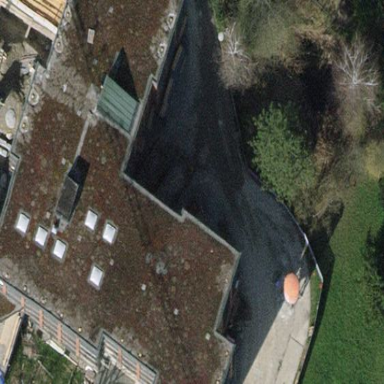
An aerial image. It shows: School building or complex.